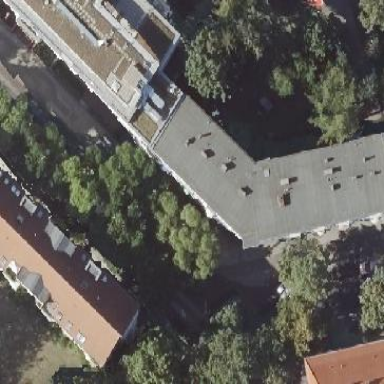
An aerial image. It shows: Flat-roofed apartment building.